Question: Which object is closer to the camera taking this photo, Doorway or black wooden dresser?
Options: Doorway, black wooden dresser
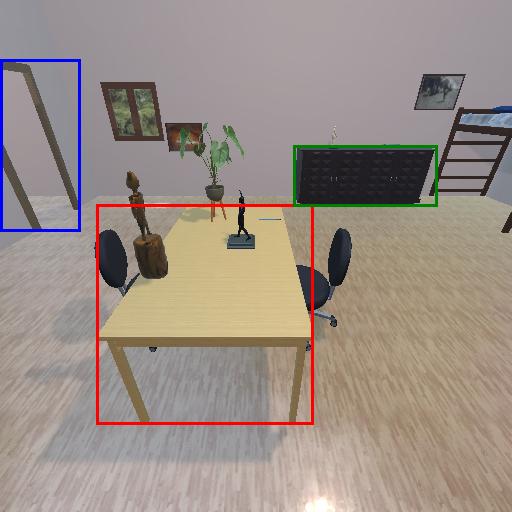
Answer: Doorway